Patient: sex F, age 62
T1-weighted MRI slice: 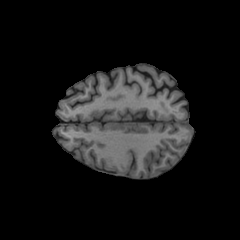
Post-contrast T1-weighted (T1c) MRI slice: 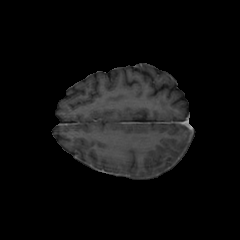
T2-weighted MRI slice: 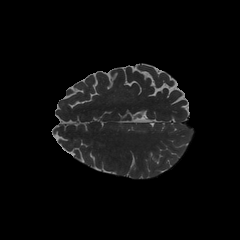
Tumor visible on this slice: no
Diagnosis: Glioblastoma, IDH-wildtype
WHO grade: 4